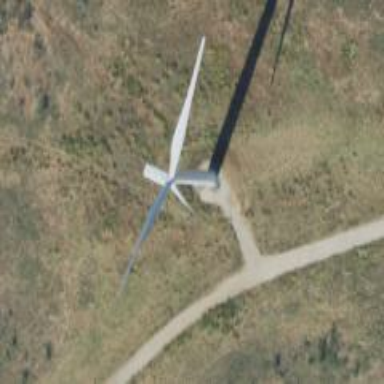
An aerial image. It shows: Wind generator using horizontal axis wind turbines.